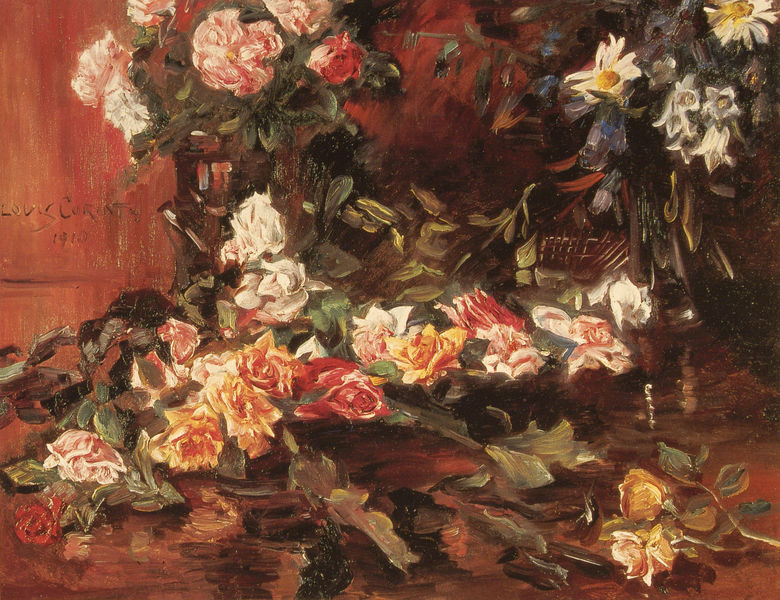
Titel: Rosen
Künstler: Lovis Corinth
Institution: (Privatsammlung)
Schlagwörter: blau, blätter, gemälde, laub, schatten, wasser, weiß, gelb, grün, impressionismus, komposition, ocker, blume, blumen, braun, bunt, glas, hintergrund, holz, licht, orange, stuhl, tisch, vordergrund, ölbild, blüte, blüten, rose, rosen, rot, wiese, malerei, wand, tod, bild, signatur, öl, spiegelung, strauch, pastos, boden, realismus, blatt, pflanzen, rosa, stilleben, stillleben, vase, deutschland, orang, liegen, naturalismus, farbe, ölgemälde, wild, tulpen, duktus, floral, manet, korb, strauss, vasen, gesteck, stiel, vanitas, arrangement, corinth, lovis, lovis corinth, münchen, stengel, durcheinander, kranz, welk, begräbnis, verwelkt, dornen, welken, wiesenblumen, zerbrochen, gefallen, farbigkeit, blumenstück, unordnung, mittelgrund, glockenblume, struß, goldener schnitt, herabgefallen, rost, margeriten, base, margaritten, margerite, louis, dorn, rotstich, florales, vergehen, margariten, kor, mageritten, verstreut, mageriten, margeritten, corith, heruntergefallen, magaritten, magerithen, maragritten, margerithen, margheriten, schoen, verwelkte rosen, zerrupft, 1910, immpressionist